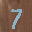
Label: 7